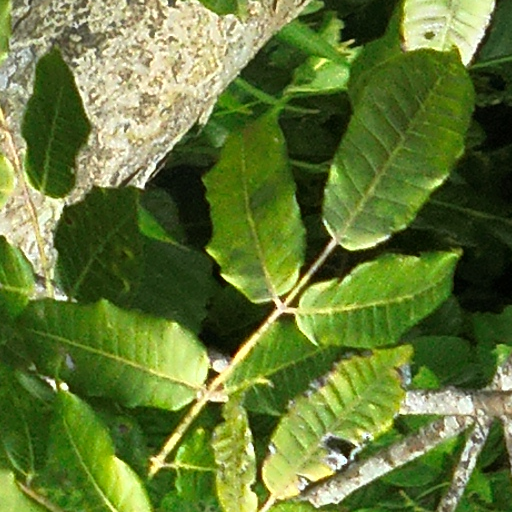
Species: Astronium graveolens
GBIF accepted scientific name: Astronium graveolens
Crown area (m\u00b2): 190.353